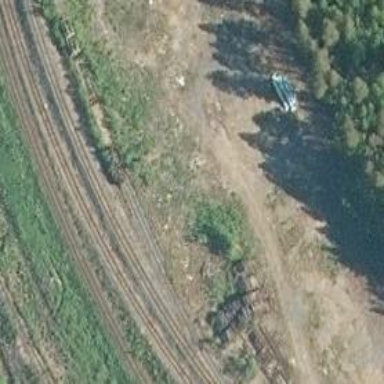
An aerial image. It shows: Railway spur service.